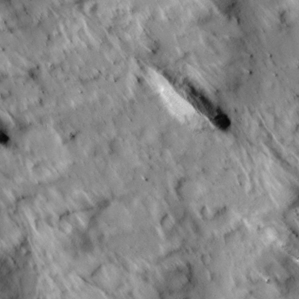
Label: non_frost